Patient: sex F, age 65
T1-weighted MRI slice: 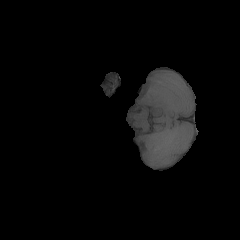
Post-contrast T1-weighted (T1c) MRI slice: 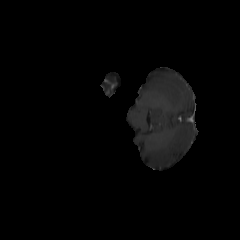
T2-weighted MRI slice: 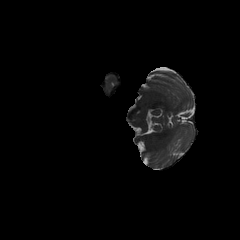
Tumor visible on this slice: no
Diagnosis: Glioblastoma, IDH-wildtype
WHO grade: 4